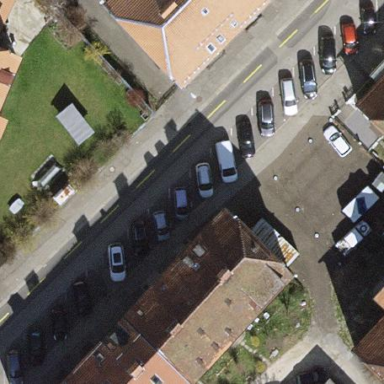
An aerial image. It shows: Diagonal street-side parking available in the area.